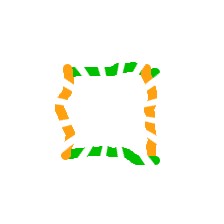
Shape: square